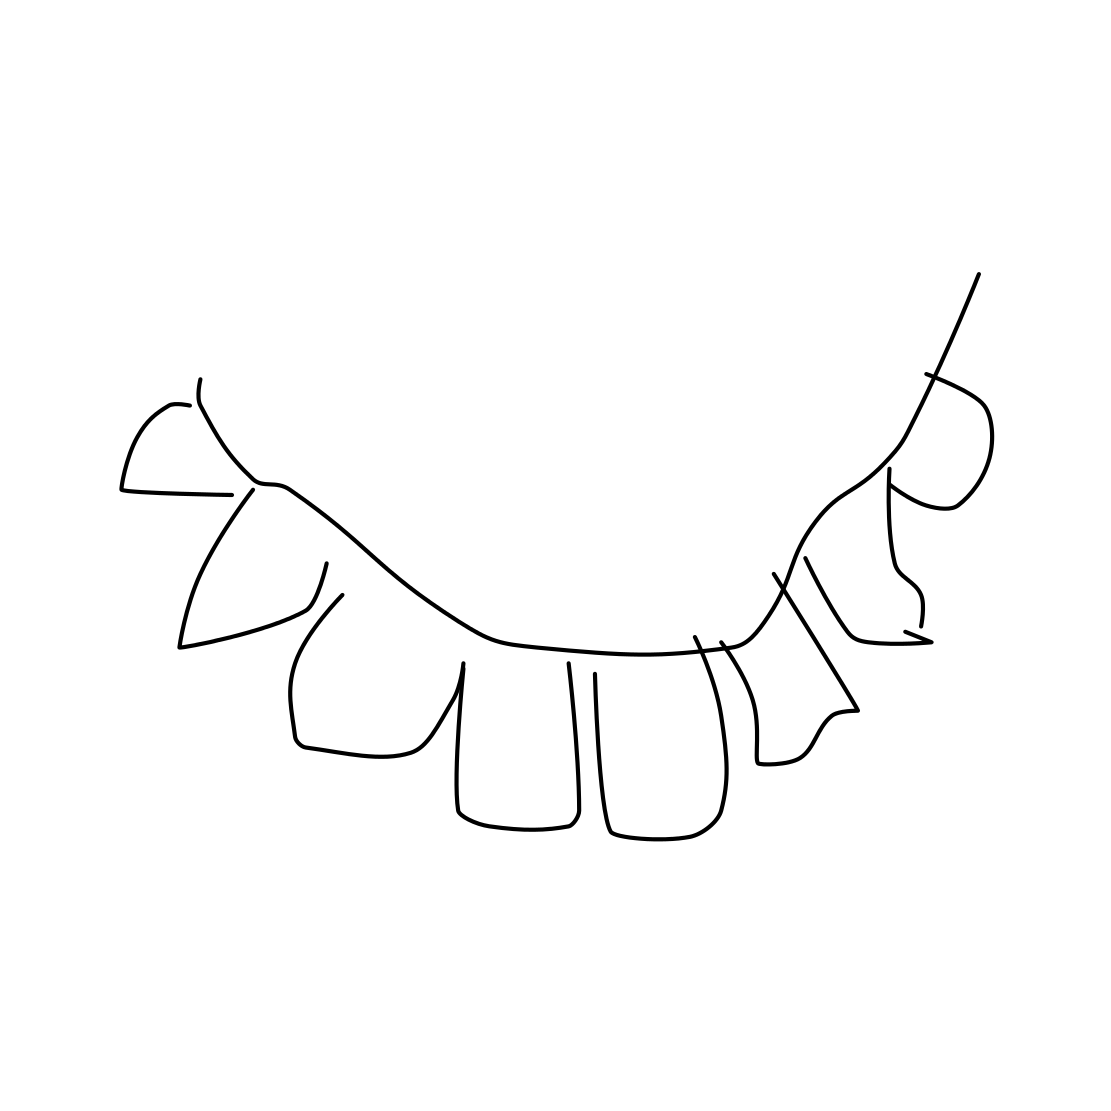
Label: tooth